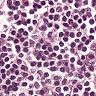
Metastatic tissue present: no